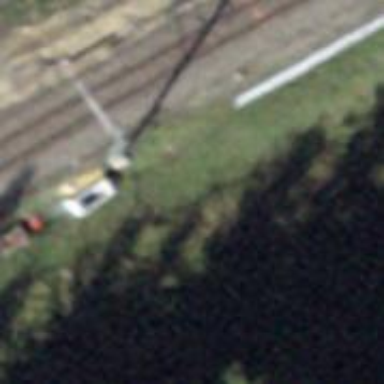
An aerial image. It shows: Power pole.